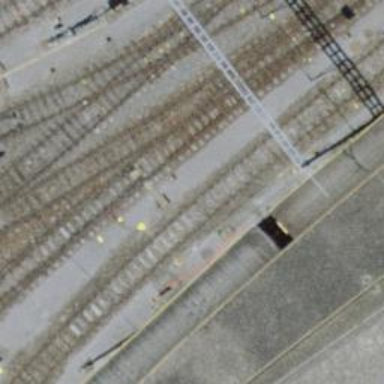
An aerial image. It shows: Railway yard with electrified contact lines.